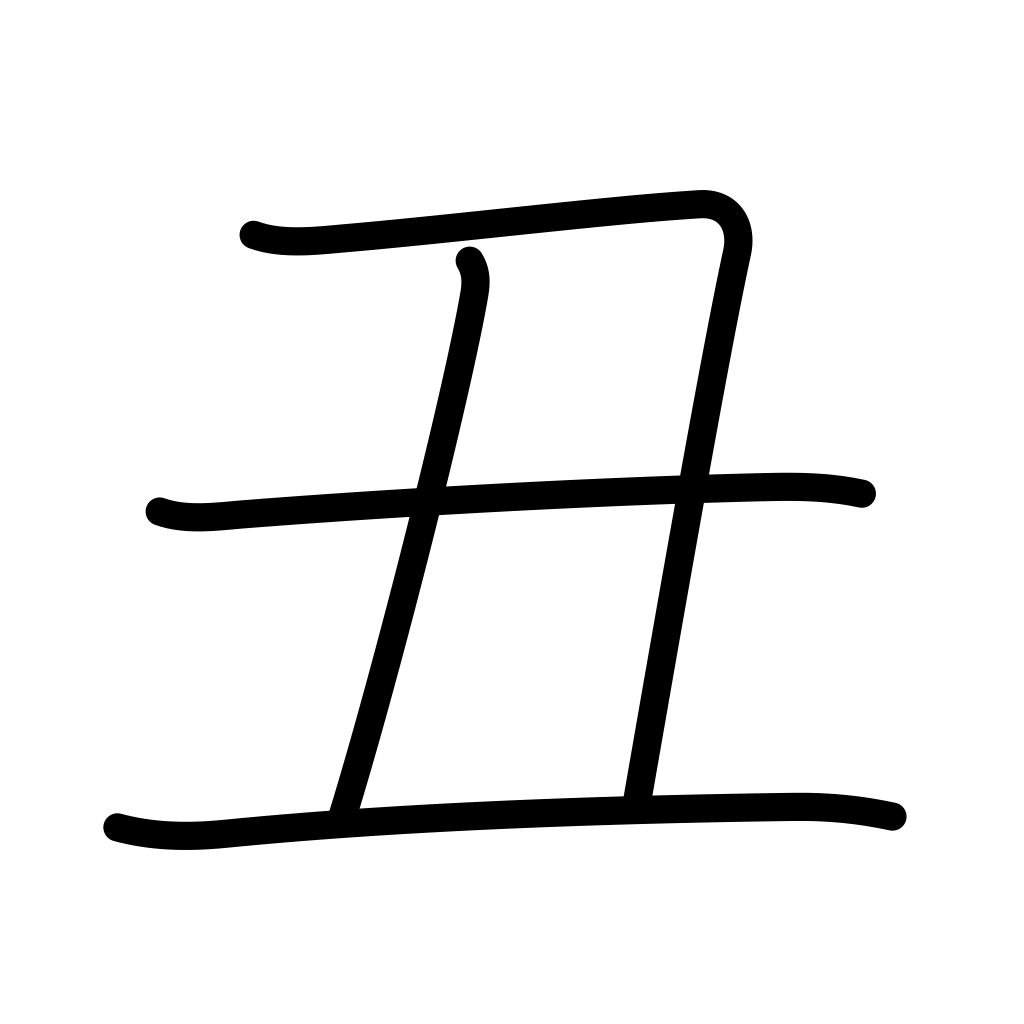
Meaning: sign of the ox or cow, 1-3AM, second sign of Chinese zodiac